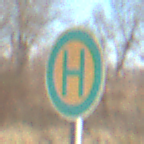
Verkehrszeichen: Haltestelle
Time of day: MorningAfternoon
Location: Outdoor (Nature)
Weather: PartlyCloudy
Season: NotSpecified
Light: Natural